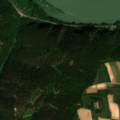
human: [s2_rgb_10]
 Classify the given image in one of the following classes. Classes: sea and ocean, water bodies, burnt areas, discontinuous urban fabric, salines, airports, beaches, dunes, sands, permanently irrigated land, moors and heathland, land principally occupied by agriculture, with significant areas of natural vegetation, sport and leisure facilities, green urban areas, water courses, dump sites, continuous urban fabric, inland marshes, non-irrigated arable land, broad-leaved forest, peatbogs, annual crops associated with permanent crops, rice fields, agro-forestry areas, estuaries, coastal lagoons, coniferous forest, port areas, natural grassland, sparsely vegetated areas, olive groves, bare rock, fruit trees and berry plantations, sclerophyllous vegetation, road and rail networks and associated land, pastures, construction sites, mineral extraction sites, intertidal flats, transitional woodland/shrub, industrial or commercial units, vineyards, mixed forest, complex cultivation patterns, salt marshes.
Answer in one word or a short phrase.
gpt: vineyards, land principally occupied by agriculture, with significant areas of natural vegetation, broad-leaved forest, mixed forest, water courses